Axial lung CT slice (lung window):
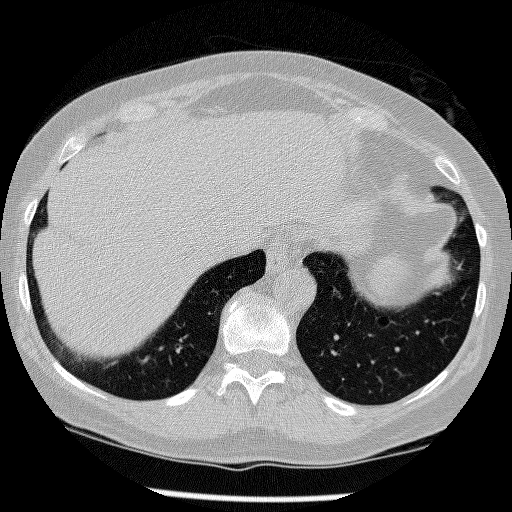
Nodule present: no